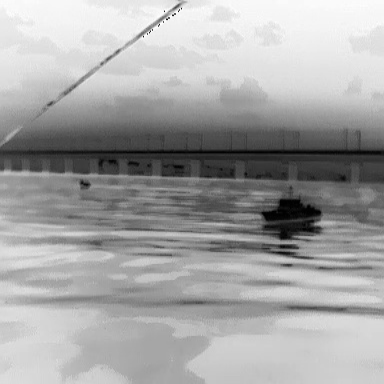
There are two warships in the infrared image.